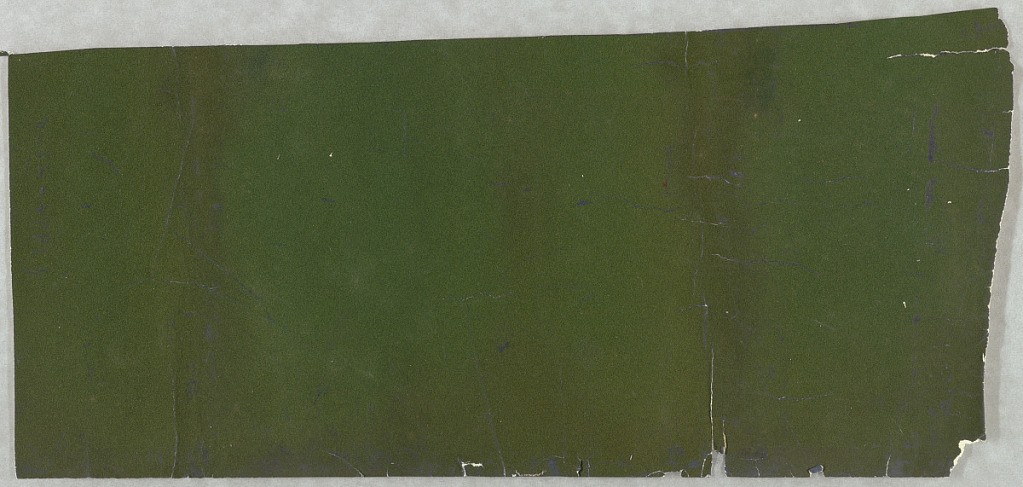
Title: Sidewall - fragment
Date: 1850
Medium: Flocked
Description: Solid ground of deep green flock. There is no design printed on this ground.